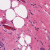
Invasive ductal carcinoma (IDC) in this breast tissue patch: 0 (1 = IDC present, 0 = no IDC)